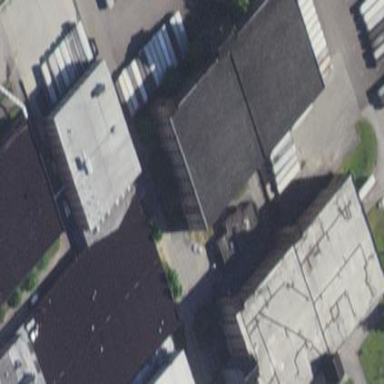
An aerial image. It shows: Part of building.